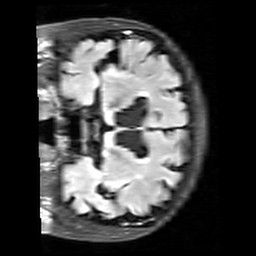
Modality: FLAIR
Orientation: coronal
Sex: female
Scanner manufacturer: siemens
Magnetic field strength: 3 T
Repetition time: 10 s
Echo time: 0.09 s